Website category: university
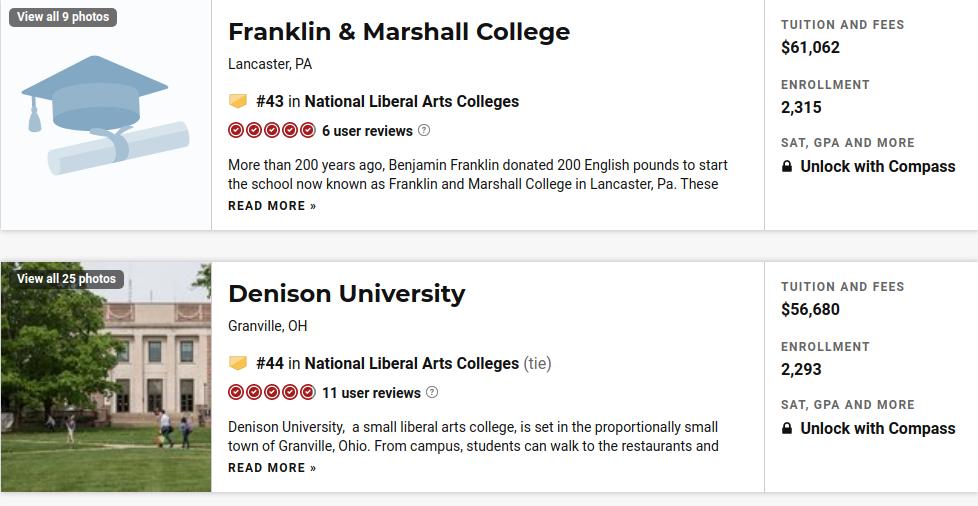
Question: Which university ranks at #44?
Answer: Denison University

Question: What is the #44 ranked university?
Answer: Denison University

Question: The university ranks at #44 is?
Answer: Denison University

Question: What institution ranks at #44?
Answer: Denison University